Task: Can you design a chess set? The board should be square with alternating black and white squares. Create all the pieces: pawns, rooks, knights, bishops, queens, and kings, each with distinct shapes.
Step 1056:
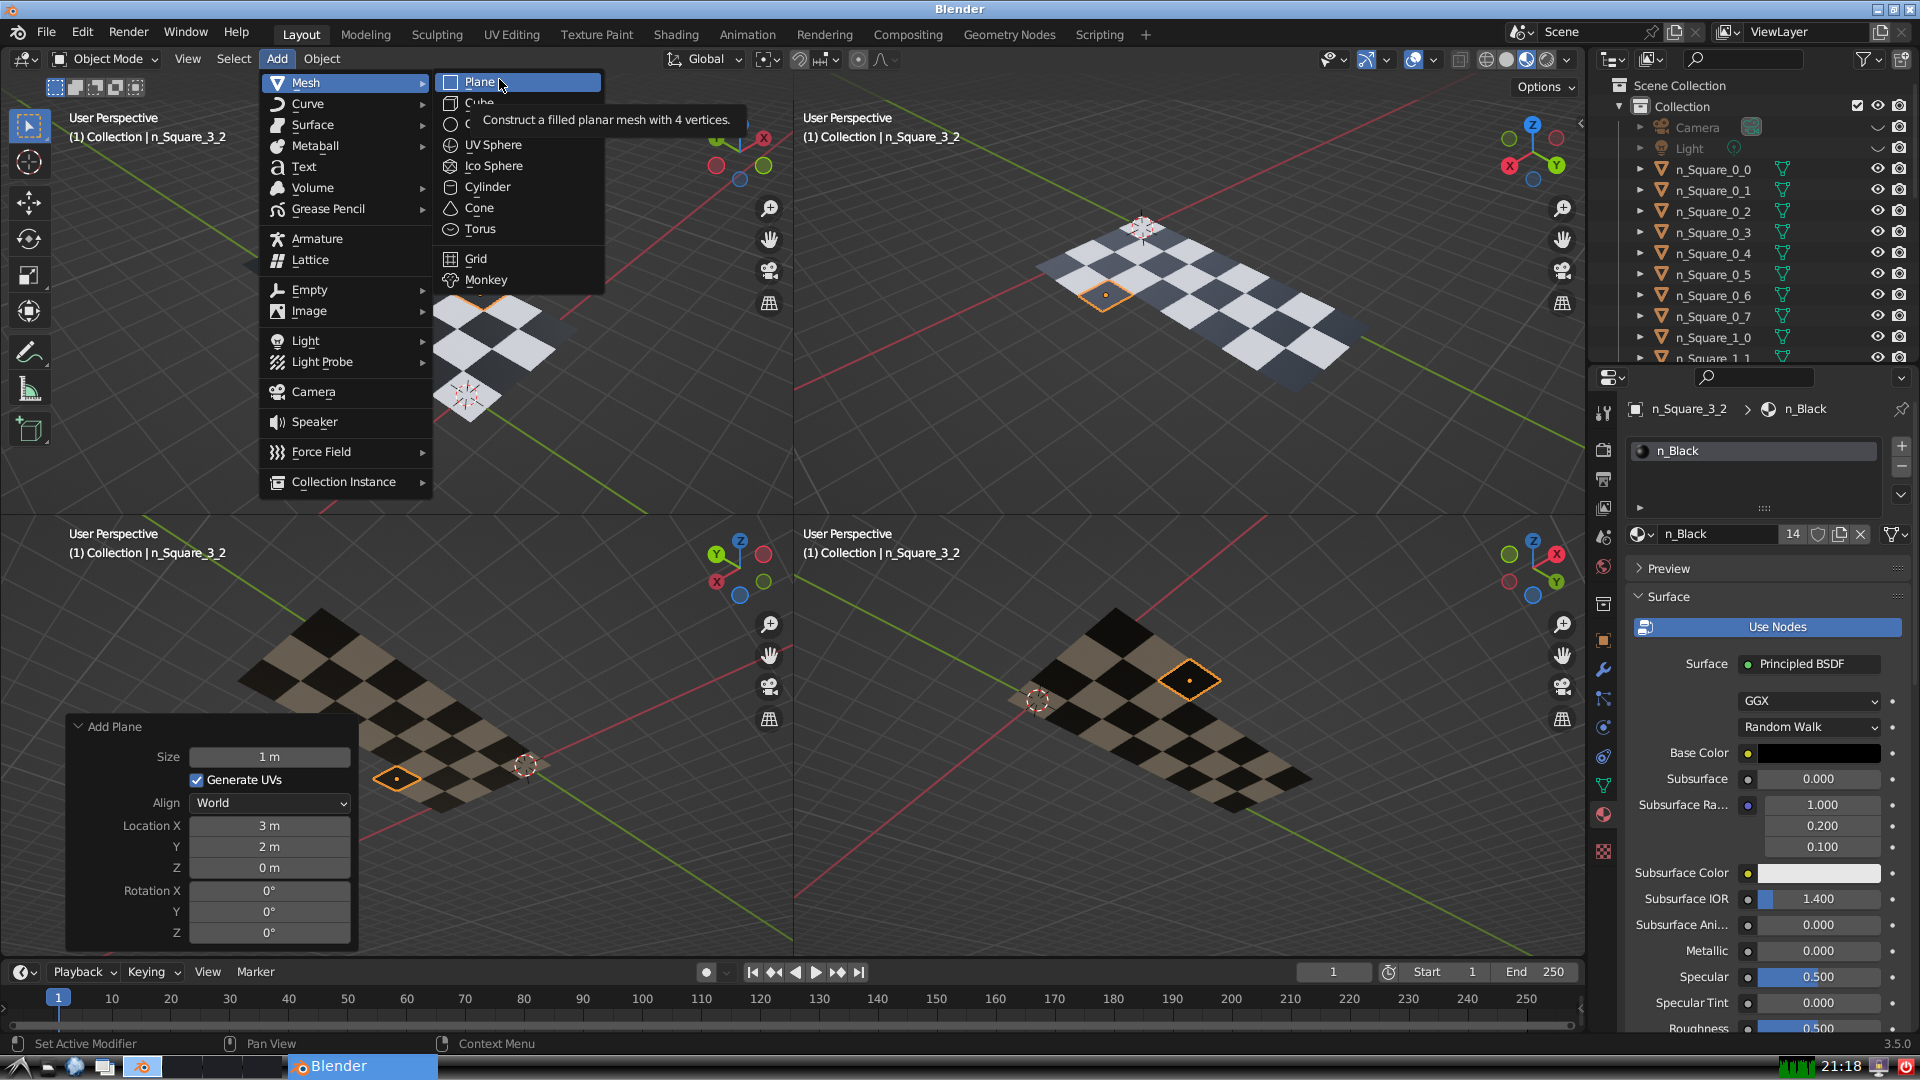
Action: click: no